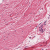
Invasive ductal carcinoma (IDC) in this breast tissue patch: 0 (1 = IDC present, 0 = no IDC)